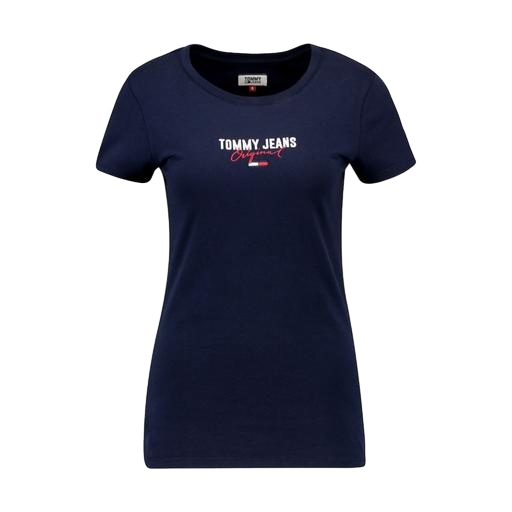
slim crew tee, t-shirt twist graphic, women's tee, white background